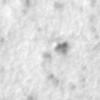
Label: no_change